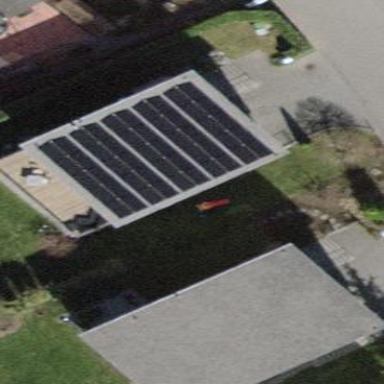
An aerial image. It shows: Solar power generator utilizing photovoltaic technology with solar photovoltaic panels.